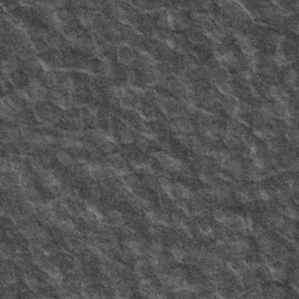
Label: frost